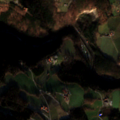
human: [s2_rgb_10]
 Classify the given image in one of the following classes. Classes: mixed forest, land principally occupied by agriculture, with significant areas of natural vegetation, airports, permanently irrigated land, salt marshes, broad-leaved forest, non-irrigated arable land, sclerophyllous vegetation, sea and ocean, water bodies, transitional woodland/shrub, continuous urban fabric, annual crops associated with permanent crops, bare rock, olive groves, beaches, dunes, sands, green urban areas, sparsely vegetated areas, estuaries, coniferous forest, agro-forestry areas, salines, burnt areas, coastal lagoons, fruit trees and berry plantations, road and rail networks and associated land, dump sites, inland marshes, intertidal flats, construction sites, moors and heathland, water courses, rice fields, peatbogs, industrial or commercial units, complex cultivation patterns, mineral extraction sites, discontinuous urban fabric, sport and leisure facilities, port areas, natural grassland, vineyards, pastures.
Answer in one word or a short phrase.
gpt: pastures, land principally occupied by agriculture, with significant areas of natural vegetation, broad-leaved forest, mixed forest